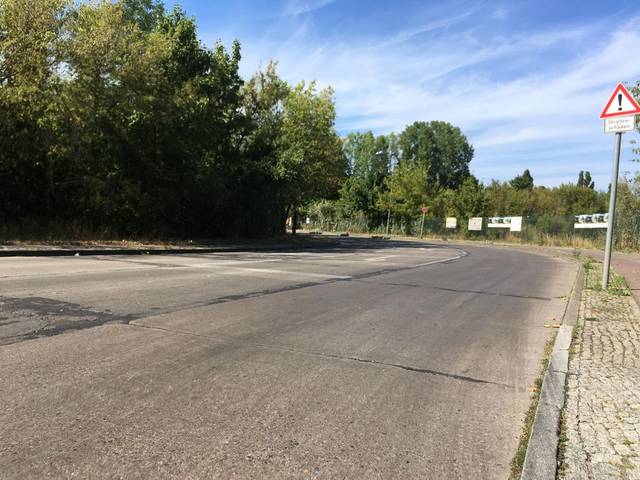
Region: Germany
Coordinates: 52.567, 13.477